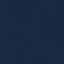
Label: SeaLake